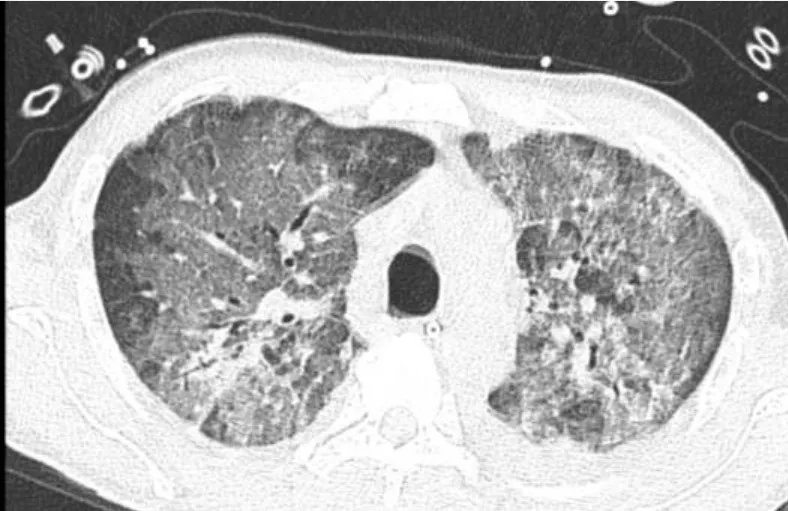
Case #2: CT image showing diffuse ground-glass changes.
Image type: radiology (ct)